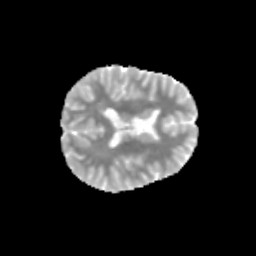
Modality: MD
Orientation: axial
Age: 11
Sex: female
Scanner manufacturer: siemens
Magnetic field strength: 3 T
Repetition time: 3.8 s
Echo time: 0.07 s